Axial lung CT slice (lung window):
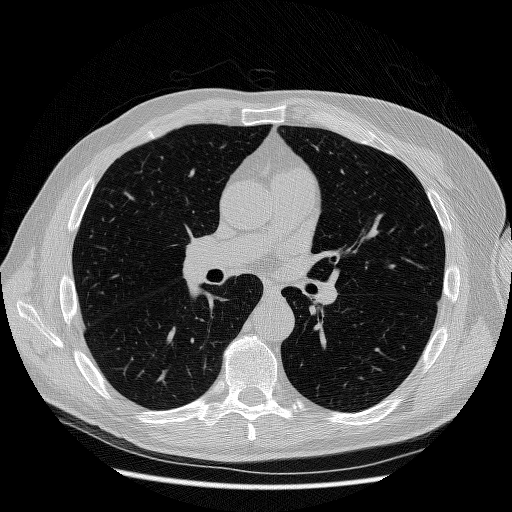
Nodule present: no